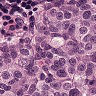
Metastatic tissue present: yes